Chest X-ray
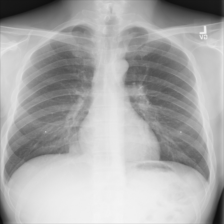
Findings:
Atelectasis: negative
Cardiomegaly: negative
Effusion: negative
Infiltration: negative
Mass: positive
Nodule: negative
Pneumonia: positive
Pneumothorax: negative
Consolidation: negative
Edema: negative
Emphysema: negative
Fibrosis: negative
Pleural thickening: negative
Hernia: negative